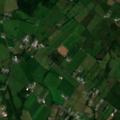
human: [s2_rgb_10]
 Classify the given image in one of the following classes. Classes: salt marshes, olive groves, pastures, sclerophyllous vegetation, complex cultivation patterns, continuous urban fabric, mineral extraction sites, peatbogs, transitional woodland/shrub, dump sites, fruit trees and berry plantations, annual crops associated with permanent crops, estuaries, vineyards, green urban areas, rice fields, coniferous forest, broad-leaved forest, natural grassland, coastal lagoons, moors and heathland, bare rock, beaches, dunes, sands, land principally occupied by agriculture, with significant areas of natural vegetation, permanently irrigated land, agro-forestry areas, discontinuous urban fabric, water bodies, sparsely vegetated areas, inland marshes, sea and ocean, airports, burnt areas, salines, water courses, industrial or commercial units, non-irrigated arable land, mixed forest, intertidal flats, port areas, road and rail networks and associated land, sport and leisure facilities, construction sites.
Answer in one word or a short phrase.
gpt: pastures, land principally occupied by agriculture, with significant areas of natural vegetation, intertidal flats